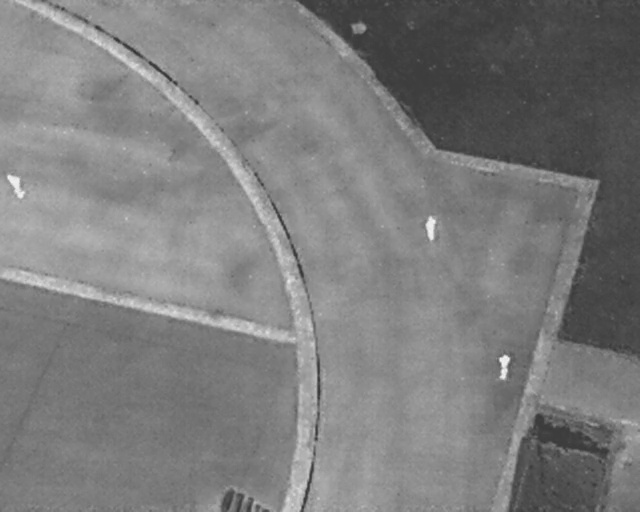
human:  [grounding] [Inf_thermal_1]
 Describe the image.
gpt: In the satellite image, there is  <ref>1 medium person </ref> <box>[[0, 34, 4, 37, 154]]</box> located at left,  <ref>1 large person </ref> <box>[[65, 42, 69, 45, 175]]</box> located at center,  <ref>1 large person </ref> <box>[[76, 70, 80, 73, 2]]</box> located at bottom right.